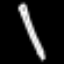
Label: pencil